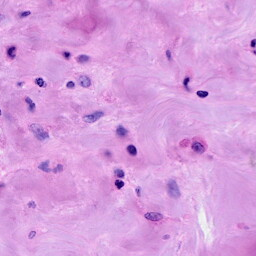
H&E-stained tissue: Breast